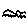
Label: zigzag